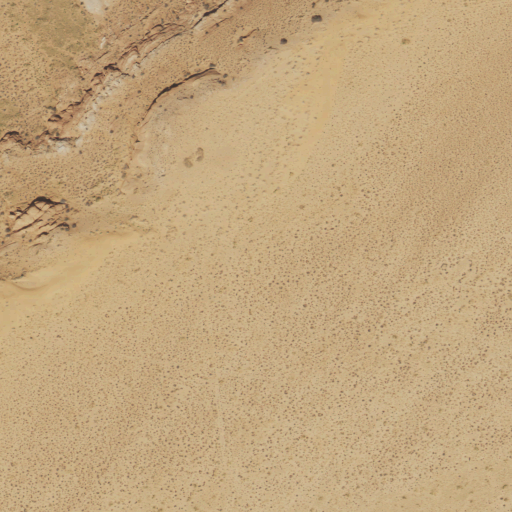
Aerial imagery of ridge(s) in Utah named Red Reef containing only shrub